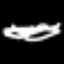
Label: squiggle